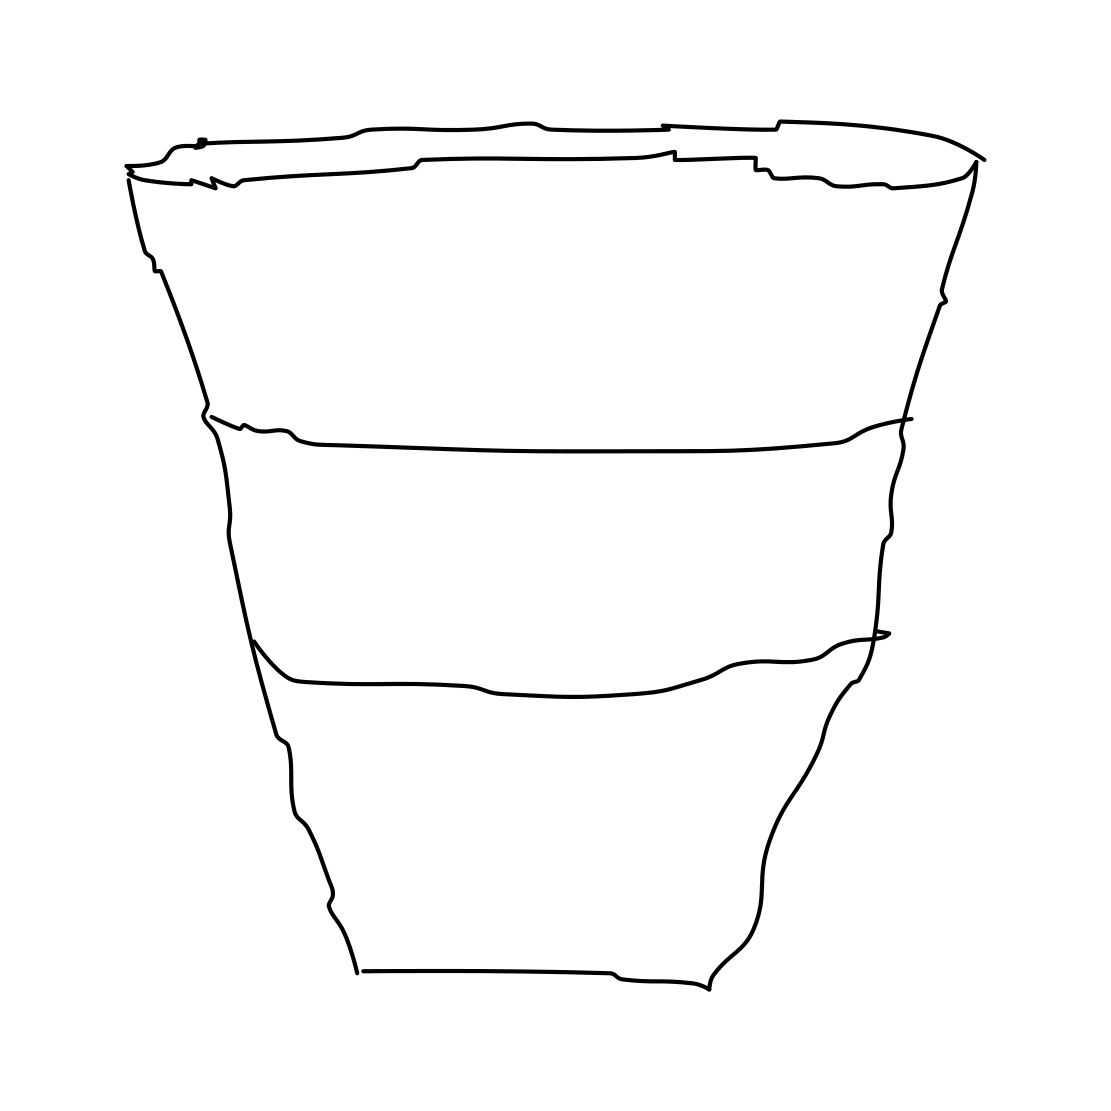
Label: cup